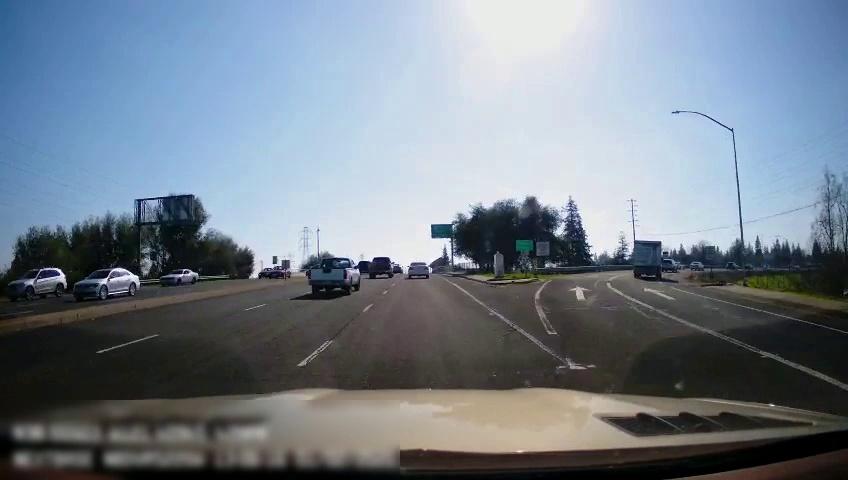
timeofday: Day
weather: Sunny
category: Drivable Space
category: Drivable Space
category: Vehicles | Truck
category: Vehicles | Truck
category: Vehicles | Truck
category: Vehicles | SUV
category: Vehicles | Car
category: Vehicles | Car
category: Vehicles | Car
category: Vehicles | Car
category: Vehicles | Car
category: Vehicles | Other LV
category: Vehicles | Car
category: Vehicles | Car
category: Vehicles | Car
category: Lanes | Current Lane
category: Lanes | Current Lane
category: Lanes | Alternate Lane
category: Lanes | Alternate Lane
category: Lanes | Alternate Lane
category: Lanes | Alternate Lane
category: Lanes | Alternate Lane
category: Traffic | Signs
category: Traffic | Signs